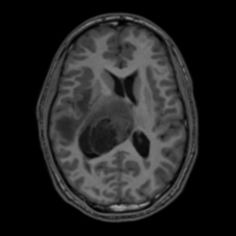
Label: notumor